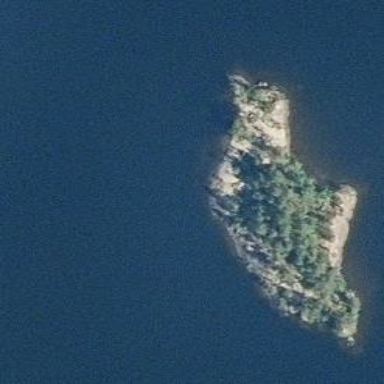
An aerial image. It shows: Image showing island.